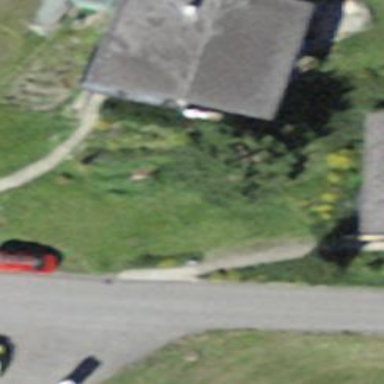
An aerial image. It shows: Simple house.